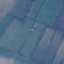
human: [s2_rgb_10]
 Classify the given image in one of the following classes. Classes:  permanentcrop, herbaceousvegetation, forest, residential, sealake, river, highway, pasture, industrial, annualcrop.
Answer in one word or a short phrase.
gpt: Pasture